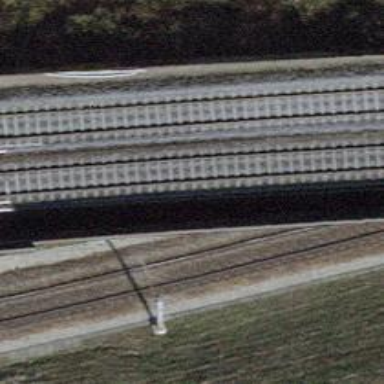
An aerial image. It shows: Bridge over electrified railway with contact lines.